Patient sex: M
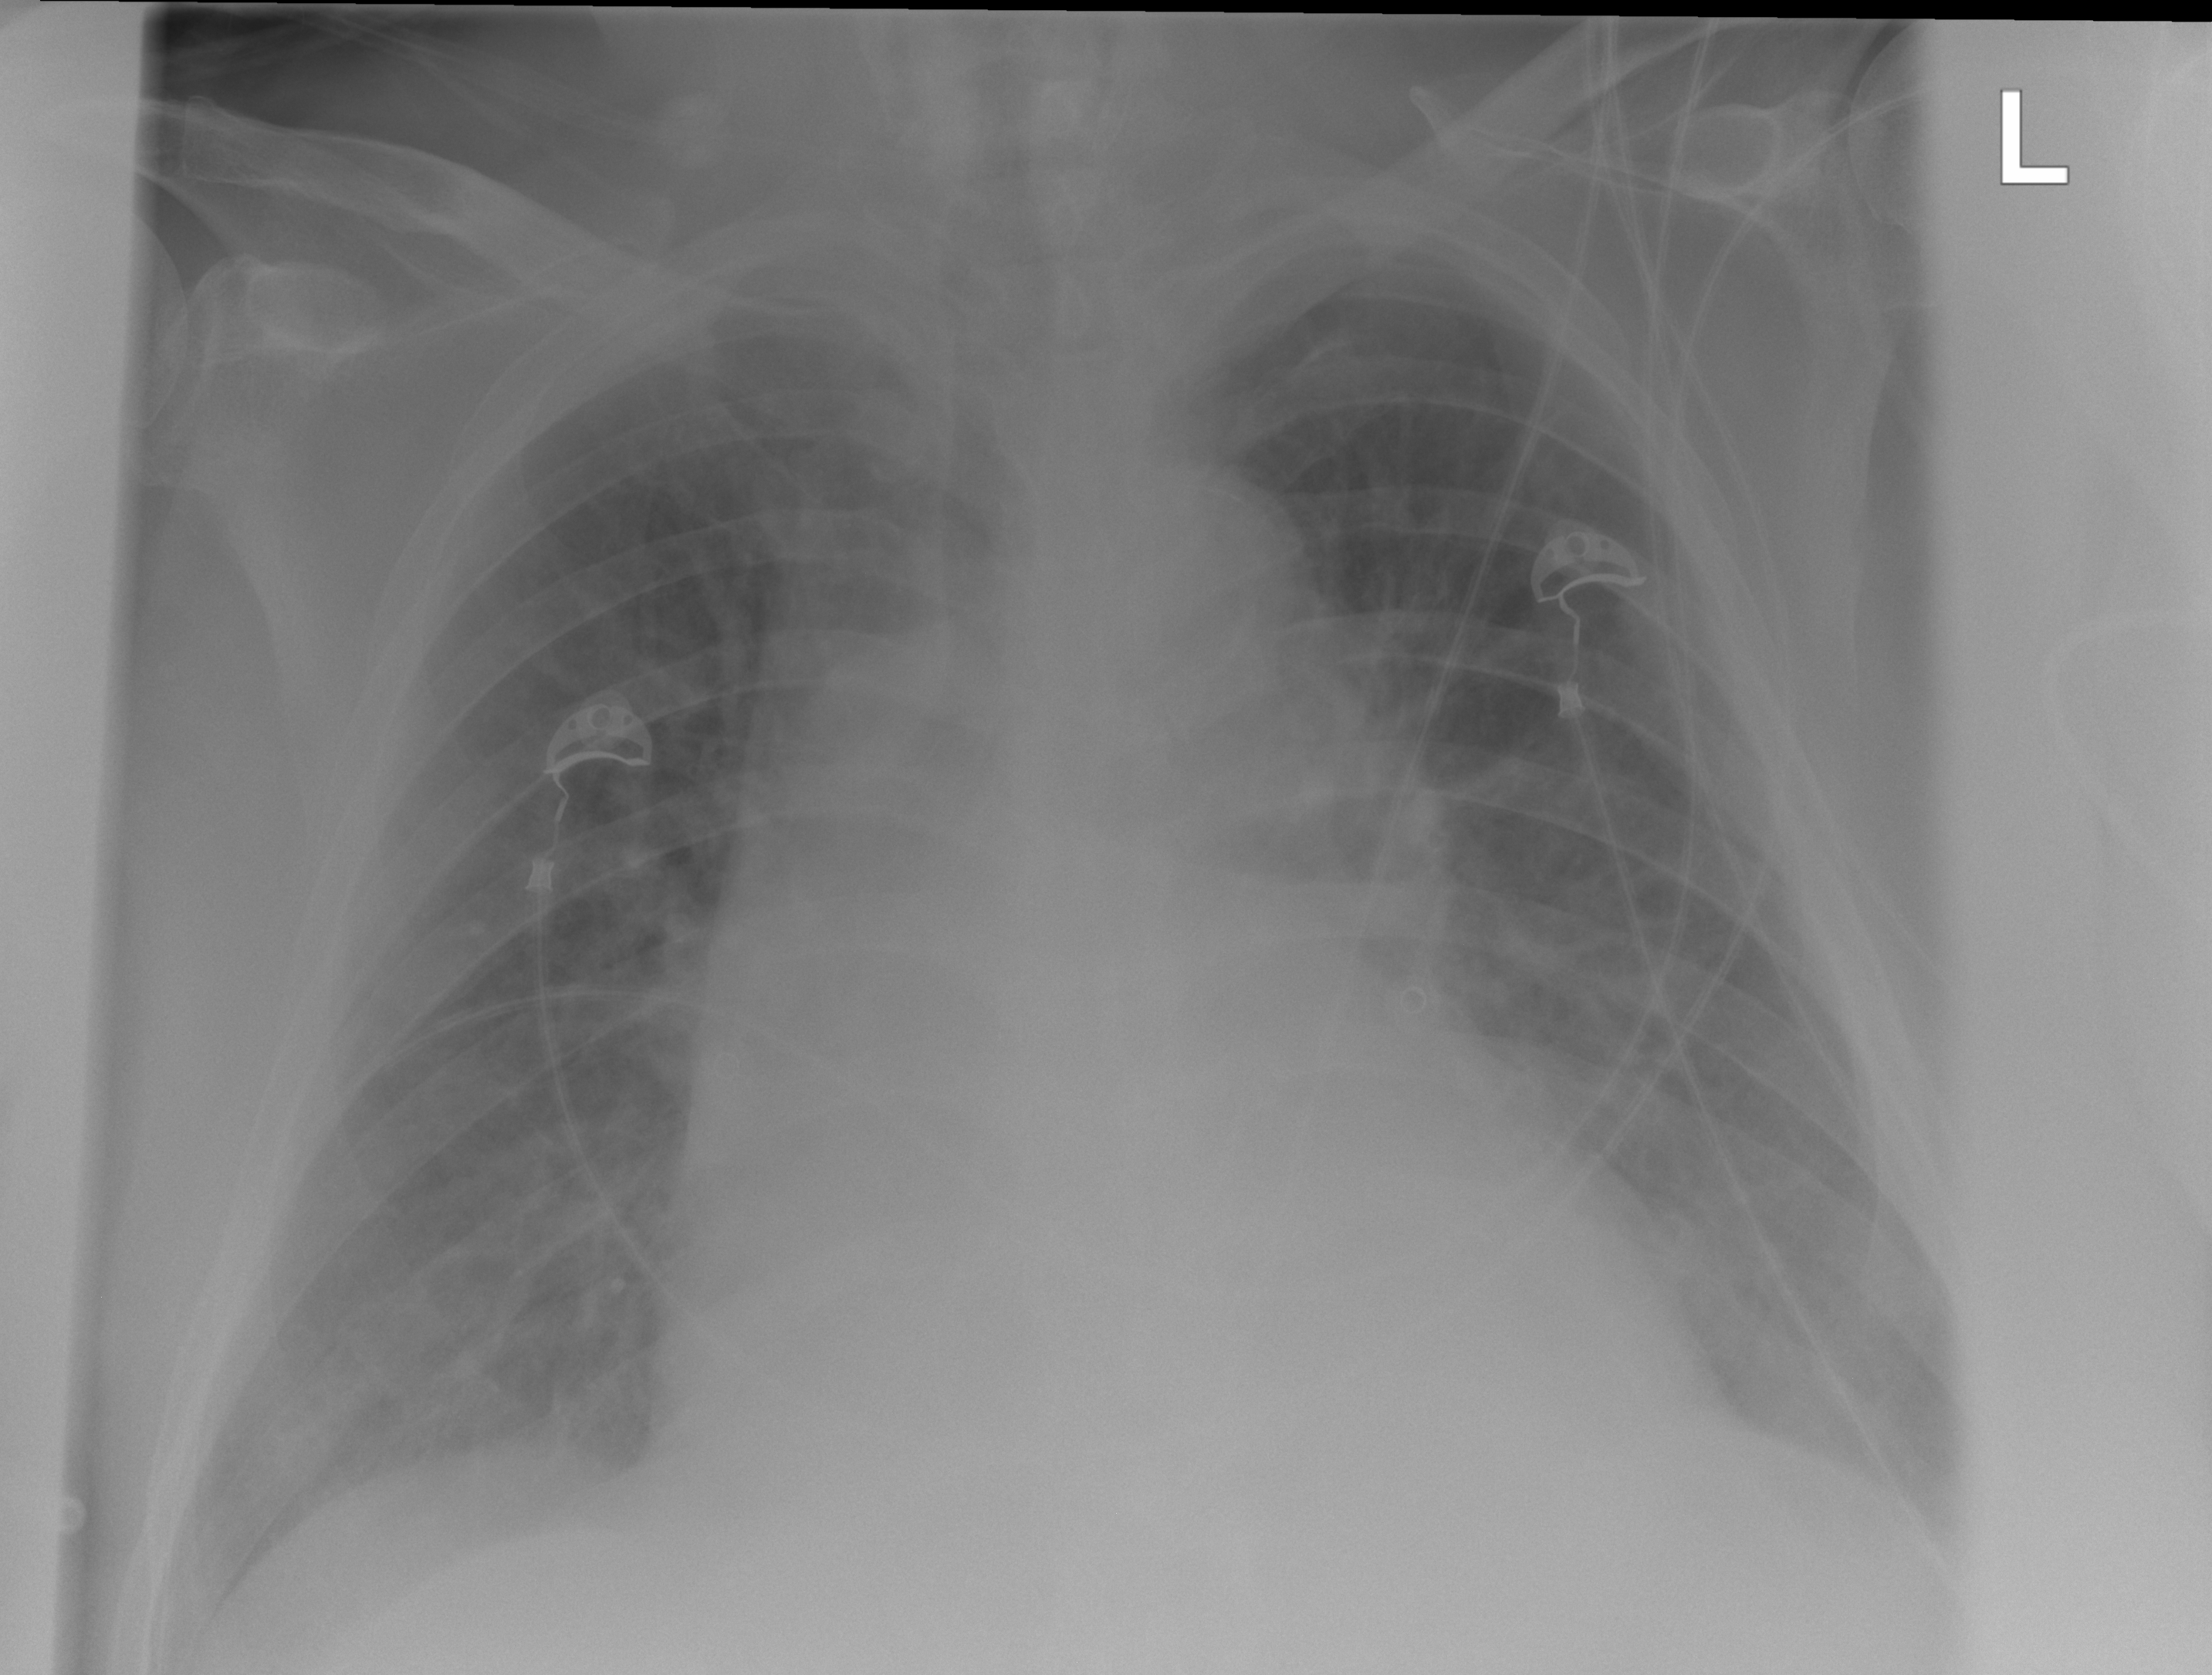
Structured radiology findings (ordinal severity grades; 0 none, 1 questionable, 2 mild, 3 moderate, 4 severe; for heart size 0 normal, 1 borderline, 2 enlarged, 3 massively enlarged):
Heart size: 2
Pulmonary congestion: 0
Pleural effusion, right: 0
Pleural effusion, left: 0
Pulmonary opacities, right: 0
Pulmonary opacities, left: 0
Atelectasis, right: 2
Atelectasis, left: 2